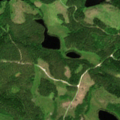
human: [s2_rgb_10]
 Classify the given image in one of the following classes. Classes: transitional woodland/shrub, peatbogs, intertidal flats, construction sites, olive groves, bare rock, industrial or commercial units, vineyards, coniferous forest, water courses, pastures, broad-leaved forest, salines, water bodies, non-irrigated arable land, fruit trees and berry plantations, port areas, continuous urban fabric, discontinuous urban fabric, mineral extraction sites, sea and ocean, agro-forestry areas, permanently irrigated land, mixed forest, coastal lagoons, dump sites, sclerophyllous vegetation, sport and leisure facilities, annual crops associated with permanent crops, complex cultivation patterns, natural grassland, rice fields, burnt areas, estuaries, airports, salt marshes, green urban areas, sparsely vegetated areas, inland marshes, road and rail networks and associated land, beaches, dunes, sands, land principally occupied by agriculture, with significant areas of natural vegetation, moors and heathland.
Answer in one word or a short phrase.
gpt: coniferous forest, mixed forest, transitional woodland/shrub, water bodies